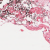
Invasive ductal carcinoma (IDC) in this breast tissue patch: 0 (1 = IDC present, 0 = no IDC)